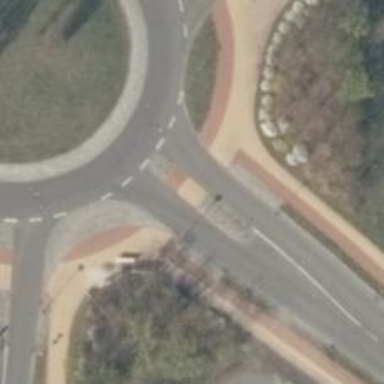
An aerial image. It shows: Residential road with asphalt surface. There are sidewalks on both sides and cycle track.